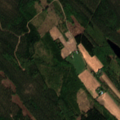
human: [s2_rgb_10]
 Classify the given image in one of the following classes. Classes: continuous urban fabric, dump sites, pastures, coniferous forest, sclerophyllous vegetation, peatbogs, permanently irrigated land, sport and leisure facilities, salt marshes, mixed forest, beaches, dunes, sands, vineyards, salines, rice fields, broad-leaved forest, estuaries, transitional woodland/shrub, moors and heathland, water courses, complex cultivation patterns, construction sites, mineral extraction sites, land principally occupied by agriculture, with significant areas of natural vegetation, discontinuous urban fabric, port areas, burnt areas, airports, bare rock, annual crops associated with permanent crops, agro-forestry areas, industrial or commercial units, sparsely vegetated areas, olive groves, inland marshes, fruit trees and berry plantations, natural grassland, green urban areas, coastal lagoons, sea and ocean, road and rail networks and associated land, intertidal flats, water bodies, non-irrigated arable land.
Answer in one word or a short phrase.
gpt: land principally occupied by agriculture, with significant areas of natural vegetation, coniferous forest, mixed forest